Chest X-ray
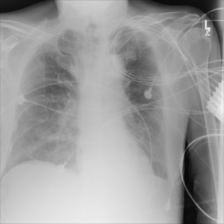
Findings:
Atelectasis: negative
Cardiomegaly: negative
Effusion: negative
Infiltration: negative
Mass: negative
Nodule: negative
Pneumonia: negative
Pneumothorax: negative
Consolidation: negative
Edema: negative
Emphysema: negative
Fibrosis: negative
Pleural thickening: negative
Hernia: negative